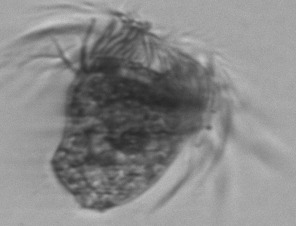
Label: Pelagostrobilidium